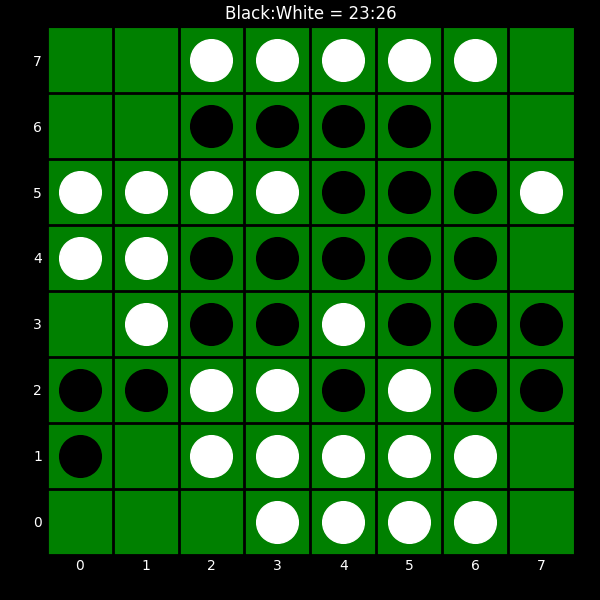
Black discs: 23
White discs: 26